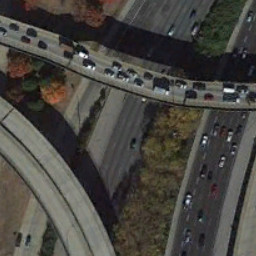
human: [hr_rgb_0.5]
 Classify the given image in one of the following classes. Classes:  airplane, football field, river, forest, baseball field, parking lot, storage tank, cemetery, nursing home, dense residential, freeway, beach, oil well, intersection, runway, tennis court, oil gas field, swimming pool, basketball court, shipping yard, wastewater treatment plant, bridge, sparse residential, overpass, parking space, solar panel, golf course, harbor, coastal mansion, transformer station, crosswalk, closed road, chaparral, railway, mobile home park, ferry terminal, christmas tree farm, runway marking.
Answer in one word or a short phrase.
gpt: overpass